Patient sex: F
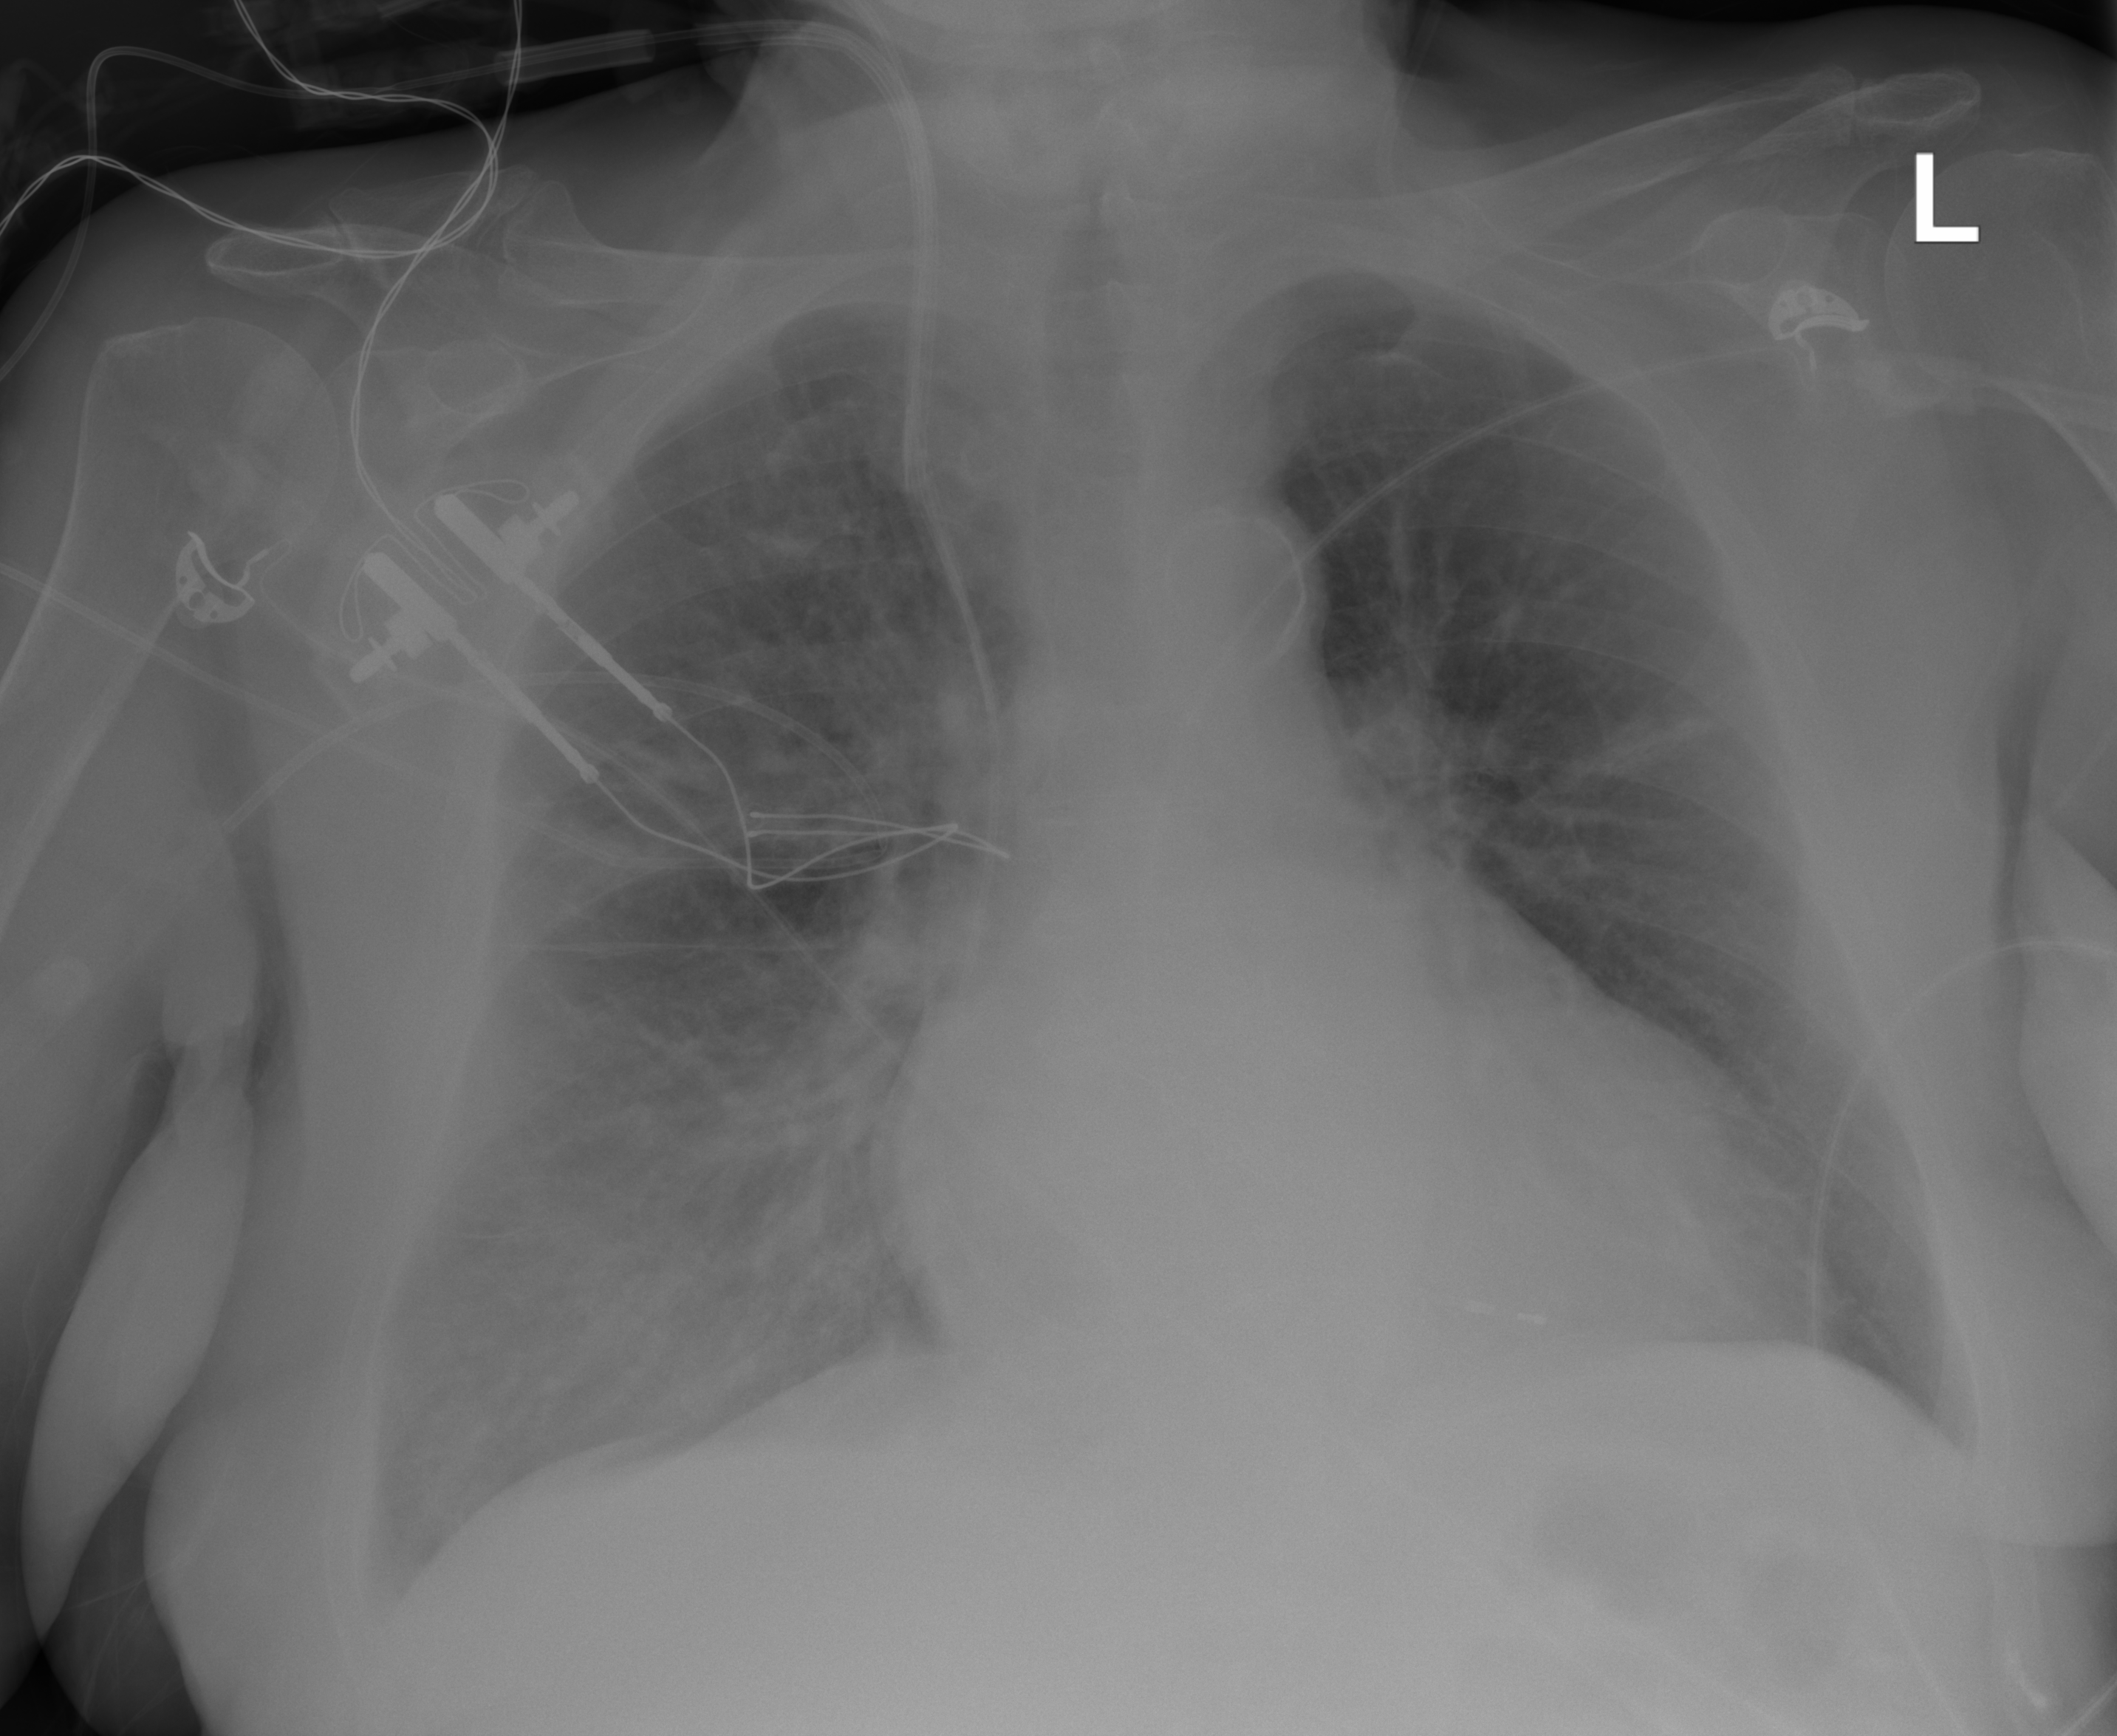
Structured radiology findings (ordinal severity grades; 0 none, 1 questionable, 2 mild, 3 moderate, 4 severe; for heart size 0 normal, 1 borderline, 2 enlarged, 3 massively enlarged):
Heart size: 2
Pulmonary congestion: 2
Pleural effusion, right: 1
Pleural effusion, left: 0
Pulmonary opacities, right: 3
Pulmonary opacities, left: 1
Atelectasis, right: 2
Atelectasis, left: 2